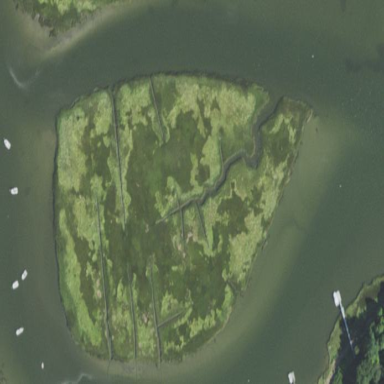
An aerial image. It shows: Saltmarsh wetland on nature reserve islet.